Question: I have a LESS mixin applied to a number of different classes. Its possible for one element with the mixin to be within another element which also have the mixin. When this is the case I dont want the child element to have the styling applied.
<URL>
'''
.style1() {
padding: 10px;
border: 1px solid red;
}
.elm1 {
.style1;
}
.elm2 {
.style1;
}
<div class="elm1">Element 1</div>
<div class="elm2">
Element 2
<div class="elm1">Element 1</div>
</div>
'''

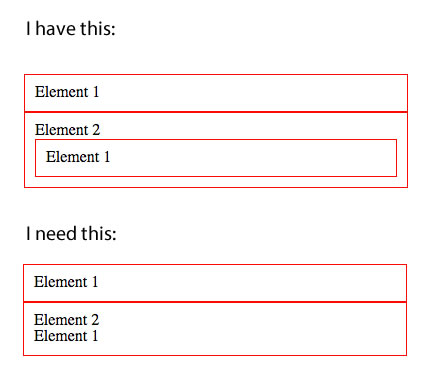
Answer: No, it appears this is not possible.